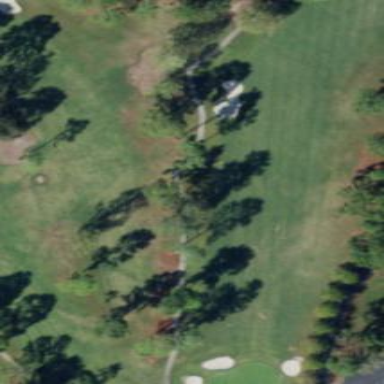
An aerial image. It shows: Scenic golf fairway.